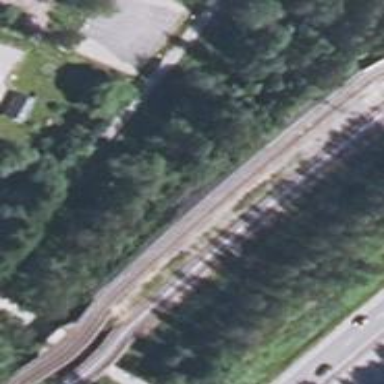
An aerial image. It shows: Railway track of class B1.